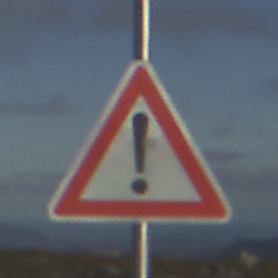
Verkehrszeichen: Gefahrenstelle
Umgebung: Outdoor, Nature
Tageszeit: SunriseSunset
Wetter: PartlyCloudy
Licht: Natural
Jahreszeit: NotSpecified
Kontrast: HighContrast